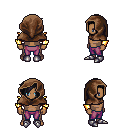
a pixel art fantasy rpg character, male body template, human, dark skin, gold arm armor, magenta pants, raven pixie cut hairstyle, cloth hood, metal boots, four views (front, back, left, right), 2x2 character sprite sheet, small pixel art, hard edges, no anti-aliasing